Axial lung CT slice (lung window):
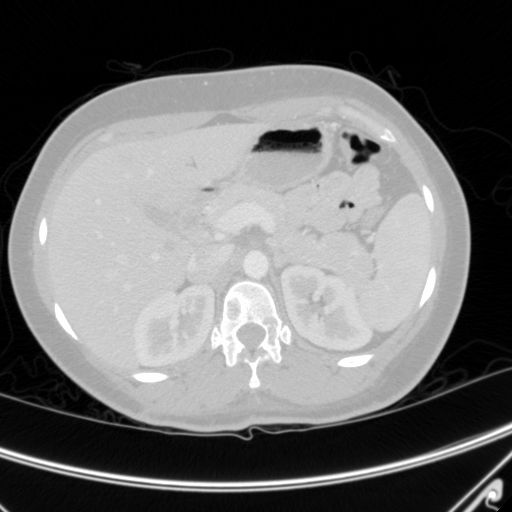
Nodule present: no